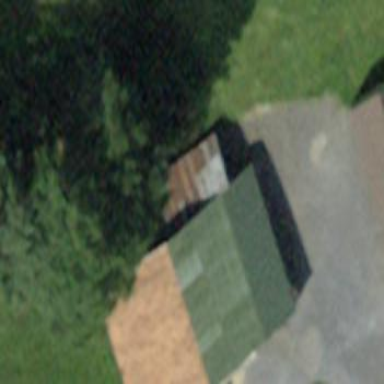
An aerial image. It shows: Rural barn.